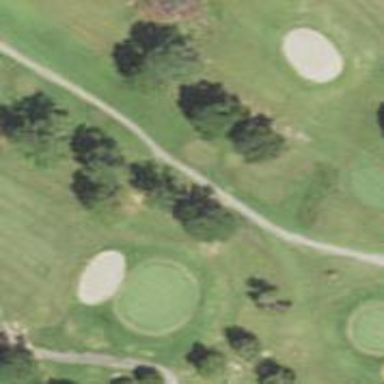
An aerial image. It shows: Golf tee.